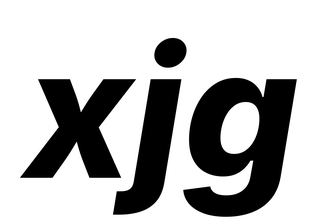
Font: Inter-Italic_ExtraBold_Italic